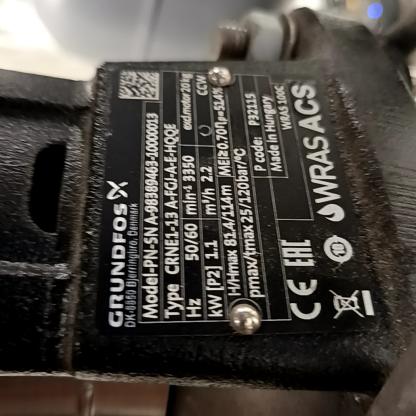
Klasa: tabliczka-znamionowa